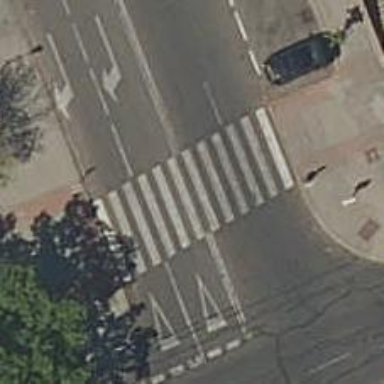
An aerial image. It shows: Marked crossing on footway. The crossing has visible markings.